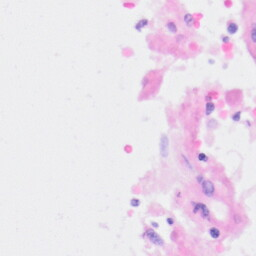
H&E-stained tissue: Kidney